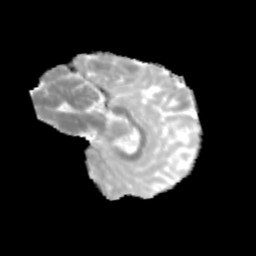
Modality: MD
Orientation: sagittal
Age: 12
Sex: male
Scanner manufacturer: siemens
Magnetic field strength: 3 T
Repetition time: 3.8 s
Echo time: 0.07 s